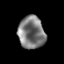
Tissue: prostate
Cell type: T cells
Senescence score: 0.3199
Nuclear area (px): 843
Mean DAPI intensity: 123.437